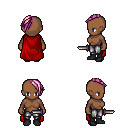
a pixel art fantasy rpg character, female body template, human, dark skin, red cape, metal pants, pink long mohawk hairstyle, black shoes, dagger, four views (front, back, left, right), 2x2 character sprite sheet, small pixel art, hard edges, no anti-aliasing